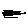
Label: line